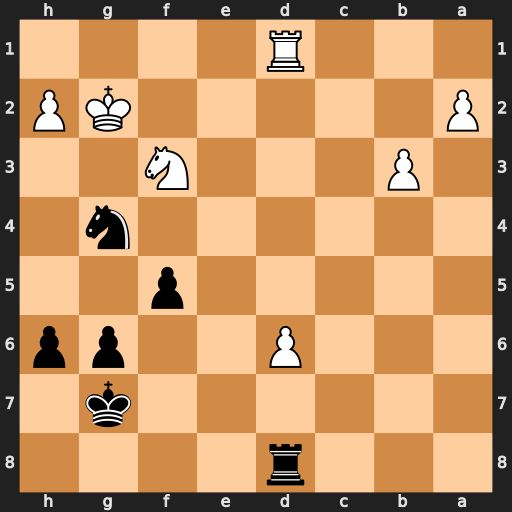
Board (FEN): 3r4/6k1/3P2pp/5p2/6n1/1P3N2/P5KP/3R4
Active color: b
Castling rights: -
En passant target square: -
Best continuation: Ne3+ Kg1 Nxd1